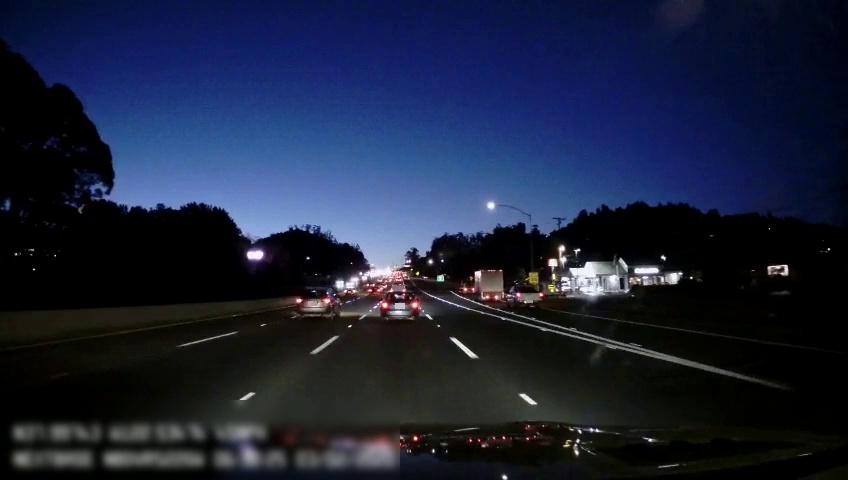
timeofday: Night
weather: Other
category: Drivable Space
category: Vehicles | Truck
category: Vehicles | Truck
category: Vehicles | SUV
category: Vehicles | SUV
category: Vehicles | Car
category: Vehicles | Car
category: Vehicles | Car
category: Vehicles | Truck
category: Lanes | Alternate Lane
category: Lanes | Alternate Lane
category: Lanes | Current Lane
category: Lanes | Current Lane
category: Lanes | Alternate Lane
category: Lanes | Alternate Lane
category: Lanes | Alternate Lane
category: Traffic | Signs